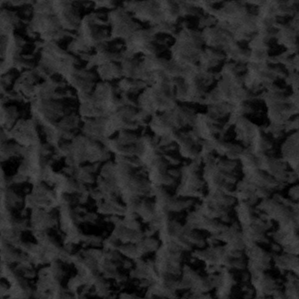
Label: frost